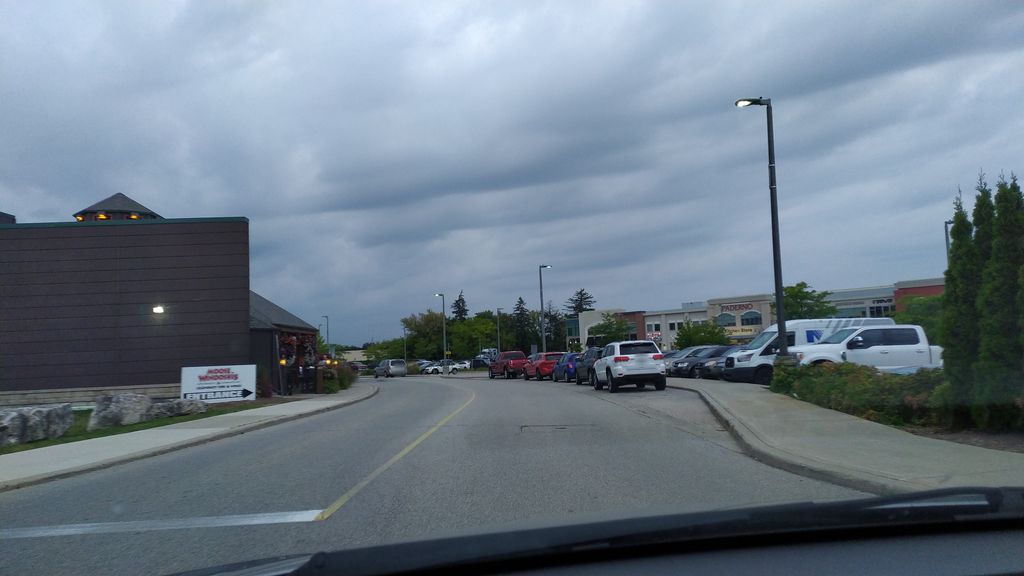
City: kitchener-waterloo